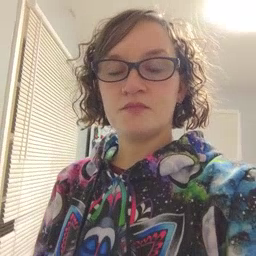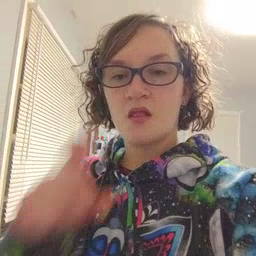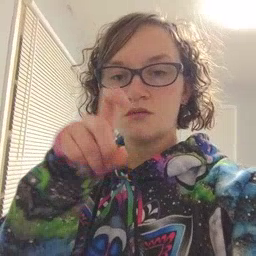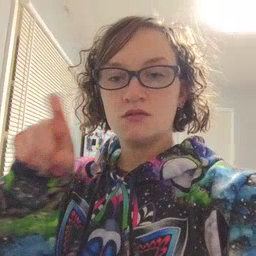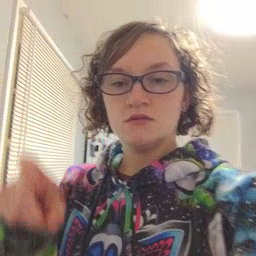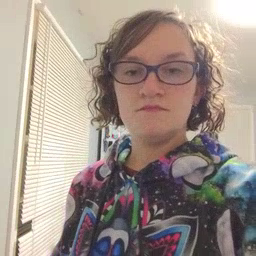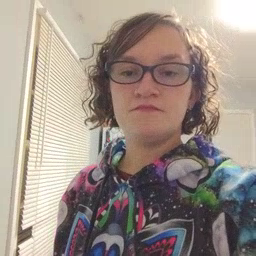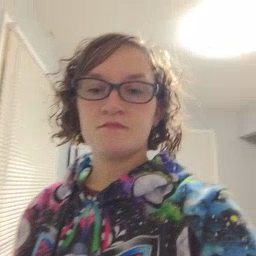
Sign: closet